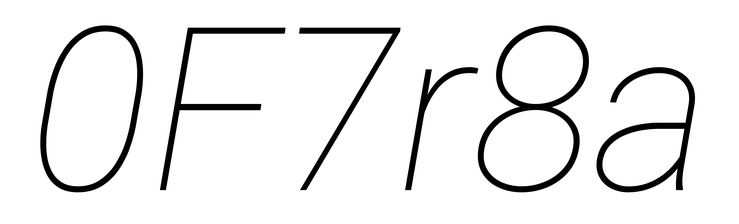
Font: Roboto-Italic_Thin_Italic